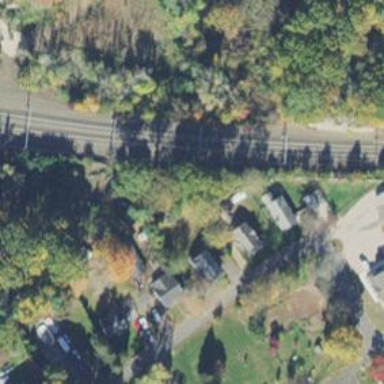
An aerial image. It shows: Railway with electrified contact lines.